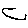
Label: circle